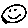
Label: smiley face